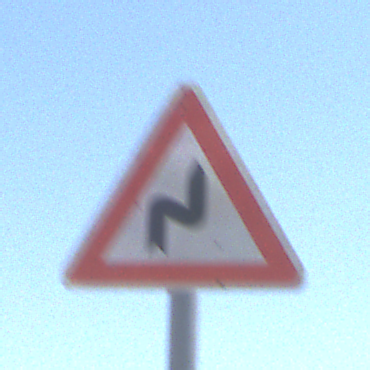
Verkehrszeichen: DoppelkurveRechts
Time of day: Midday
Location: Outdoor (RoadRail)
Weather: Clear
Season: Summer
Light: Natural